Field crop: tomato
Growth stage: 1
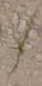
Species: cyperus